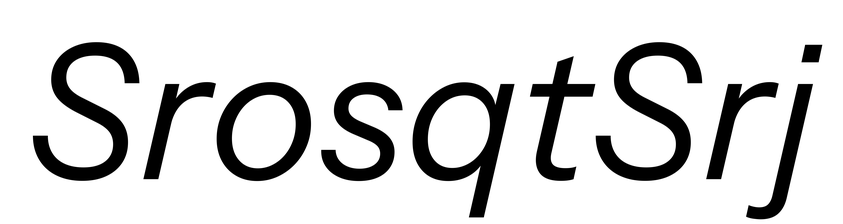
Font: InstrumentSans-Italic_Italic